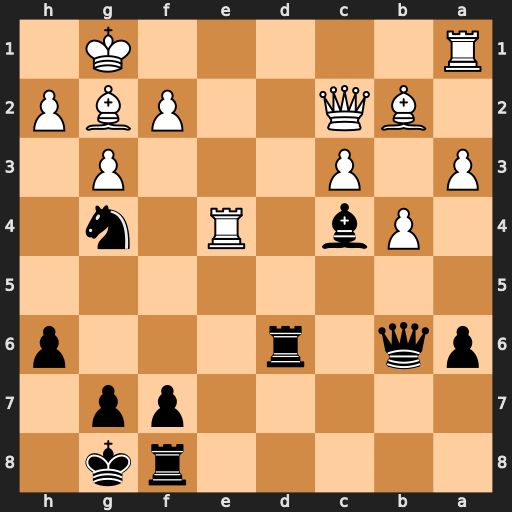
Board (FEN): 5rk1/5pp1/pq1r3p/8/1Pb1R1n1/P1P3P1/1BQ2PBP/R5K1
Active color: b
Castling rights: -
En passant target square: -
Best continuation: Bd3 Rxg4 Bxc2